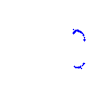
Particle: kaon